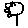
Label: flower